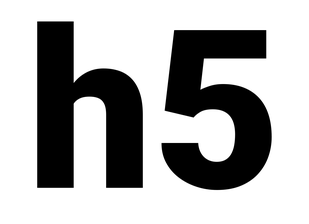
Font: Roboto_Black